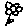
Label: flower